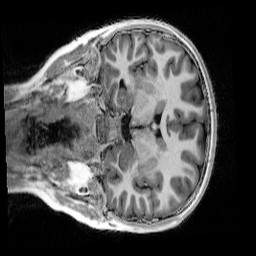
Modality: UNIT1_denoised
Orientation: coronal
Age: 9
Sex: male
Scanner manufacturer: siemens
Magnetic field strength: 3 T
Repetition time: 4 s
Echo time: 0.00303 s